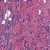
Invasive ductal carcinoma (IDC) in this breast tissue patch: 1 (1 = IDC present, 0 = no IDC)